Interaction volume radius: 10 \u00c5
Interaction volume height: 15 \u00c5
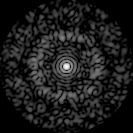
Disorder parameter: 0.8442